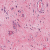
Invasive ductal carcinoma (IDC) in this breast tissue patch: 0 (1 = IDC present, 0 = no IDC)